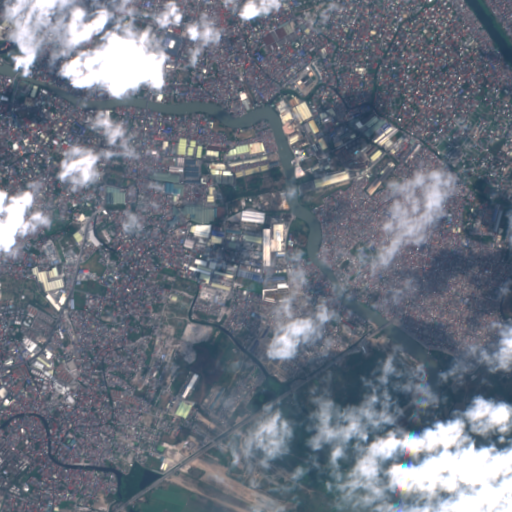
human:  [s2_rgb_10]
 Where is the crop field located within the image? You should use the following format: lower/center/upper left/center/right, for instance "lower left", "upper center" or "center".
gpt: The crop field is located in the center left of the image.
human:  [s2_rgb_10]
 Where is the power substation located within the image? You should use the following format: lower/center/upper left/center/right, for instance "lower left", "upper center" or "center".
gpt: The power substation is located in the center of the image.
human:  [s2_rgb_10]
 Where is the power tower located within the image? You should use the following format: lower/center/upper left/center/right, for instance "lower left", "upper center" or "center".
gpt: The power tower is located in the lower right of the image.
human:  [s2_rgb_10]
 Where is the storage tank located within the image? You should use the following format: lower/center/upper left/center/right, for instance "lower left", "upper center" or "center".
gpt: The storage tank is located in the upper center of the image.
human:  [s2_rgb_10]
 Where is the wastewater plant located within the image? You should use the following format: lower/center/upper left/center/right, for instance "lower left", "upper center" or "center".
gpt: The wastewater plant is located in the upper center of the image.
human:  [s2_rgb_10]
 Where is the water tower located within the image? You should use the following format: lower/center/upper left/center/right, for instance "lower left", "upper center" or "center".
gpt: The water tower is located in the left of the image.
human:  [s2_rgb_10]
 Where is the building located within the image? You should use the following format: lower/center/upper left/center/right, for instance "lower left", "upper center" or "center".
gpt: There is no building in the image.